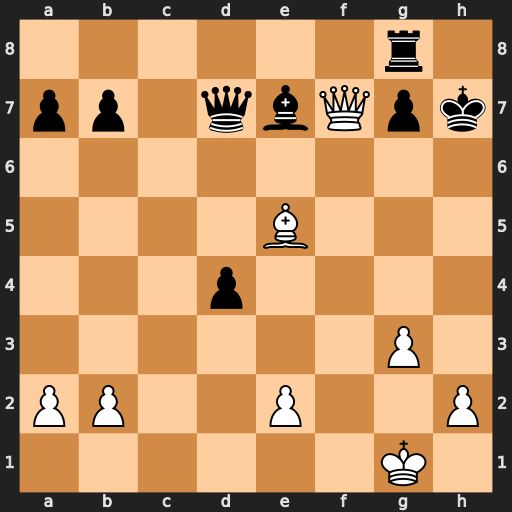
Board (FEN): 6r1/pp1qbQpk/8/4B3/3p4/6P1/PP2P2P/6K1
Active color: w
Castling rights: -
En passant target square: -
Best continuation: Qh5#